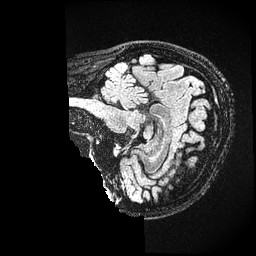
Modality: FLAIR
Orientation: sagittal
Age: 34
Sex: female
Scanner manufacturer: ge
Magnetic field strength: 3 T
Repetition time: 4.802 s
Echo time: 0.1171 s